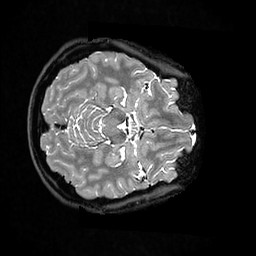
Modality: T2w
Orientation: axial
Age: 42
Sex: female
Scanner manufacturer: ge
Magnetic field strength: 3 T
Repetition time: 3.202 s
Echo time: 0.06623 s